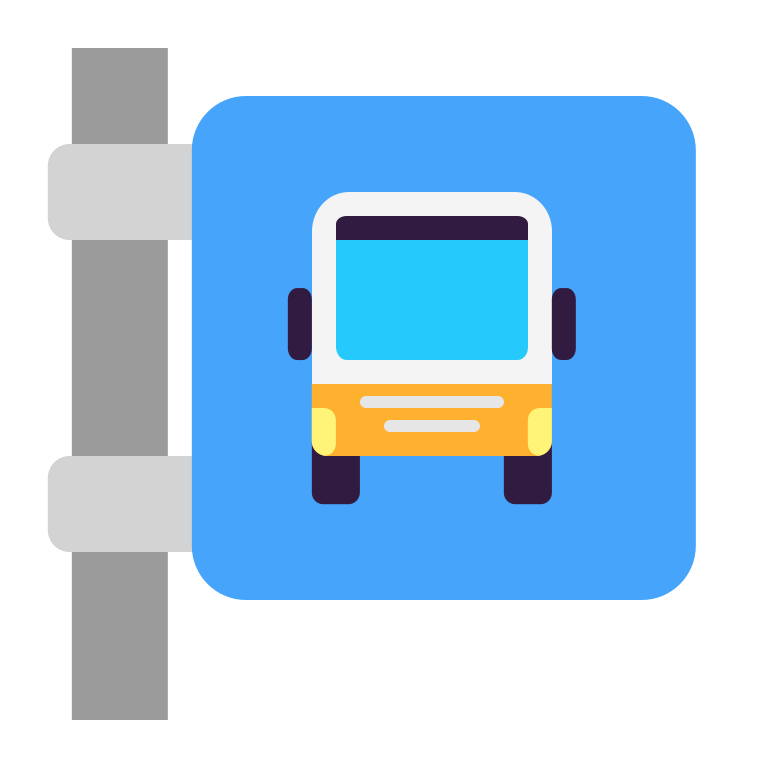
bus stop flat